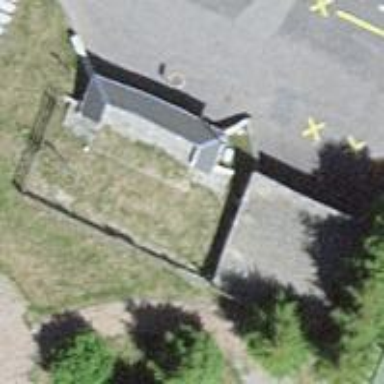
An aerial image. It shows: Toilets are available here.